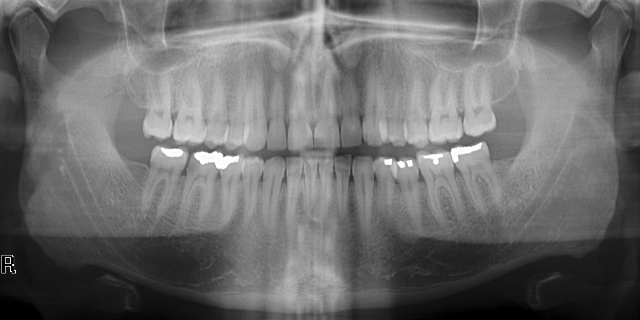
adult